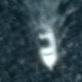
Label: civil